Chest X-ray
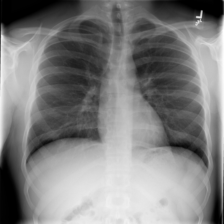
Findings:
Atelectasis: negative
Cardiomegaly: negative
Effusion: negative
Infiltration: negative
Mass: negative
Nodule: negative
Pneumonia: negative
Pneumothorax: negative
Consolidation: negative
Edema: negative
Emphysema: negative
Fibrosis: negative
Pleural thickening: negative
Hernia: negative